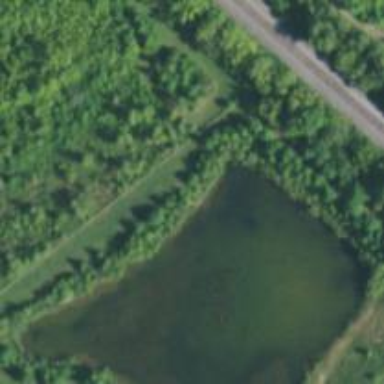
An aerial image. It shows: Picturesque pond located within basin area.